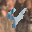
Label: 4